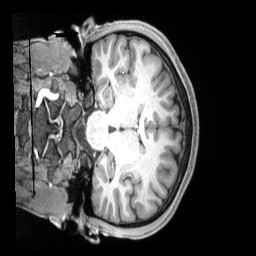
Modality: T1w
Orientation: coronal
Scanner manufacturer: siemens
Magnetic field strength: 3 T
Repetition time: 2.5 s
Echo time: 0.00218 s